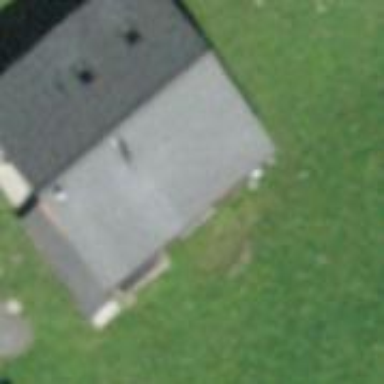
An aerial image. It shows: Detached building.